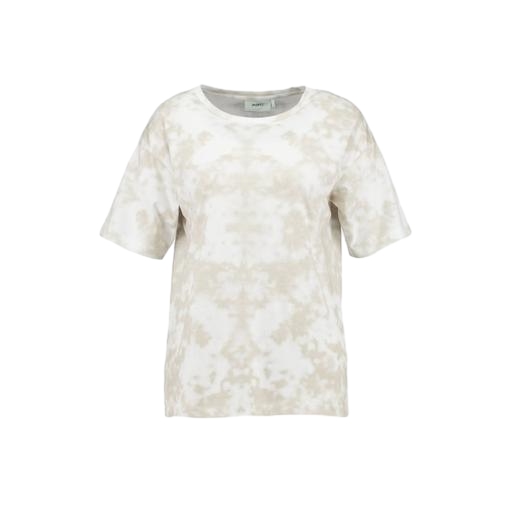
beige tie-dye print tee, multicolor clay tee chalk, tie-dyed jersey tee, white background